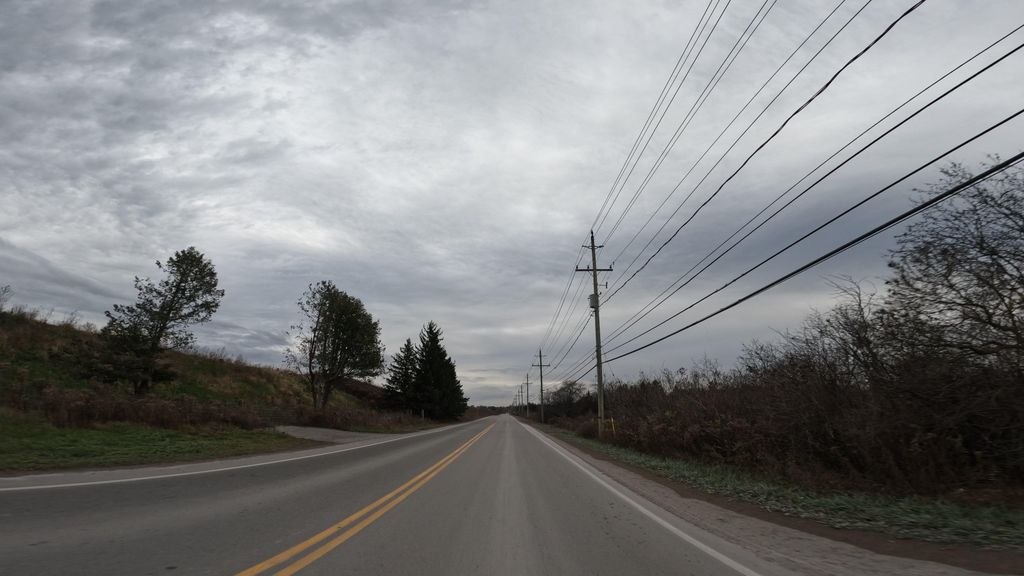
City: hamilton